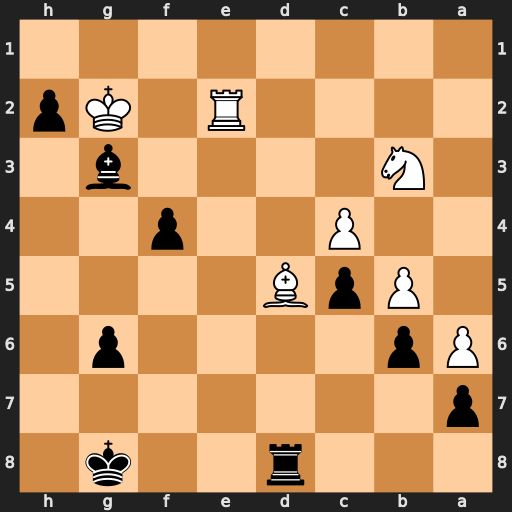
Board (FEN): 3r2k1/p7/Pp4p1/1PpB4/2P2p2/1N4b1/4R1Kp/8
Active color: b
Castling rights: -
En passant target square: -
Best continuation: Rxd5 cxd5 f3+ Kxf3 h1=Q+